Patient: sex F, age 68
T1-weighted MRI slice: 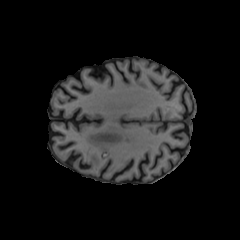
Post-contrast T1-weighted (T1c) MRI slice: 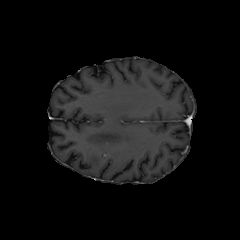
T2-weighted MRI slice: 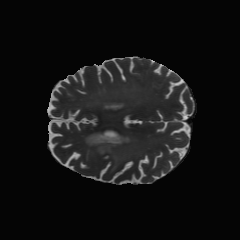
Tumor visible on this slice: yes
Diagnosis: Glioblastoma, IDH-wildtype
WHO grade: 4